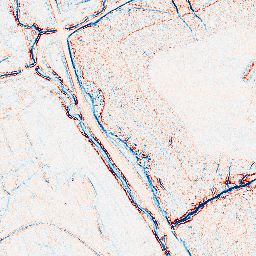
Category: edge_preserving
Decomposition family: bilateral
Decomposition parameters: d: 5
sigma_color: 25
sigma_space: 50
Upsampling method: quintic
Upsampling parameters: scale: 2
Upsampling scale: 2